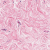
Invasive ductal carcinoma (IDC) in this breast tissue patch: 0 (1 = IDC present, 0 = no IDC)